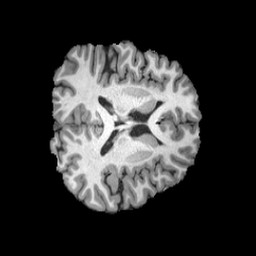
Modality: T1w
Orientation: axial
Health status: healthy